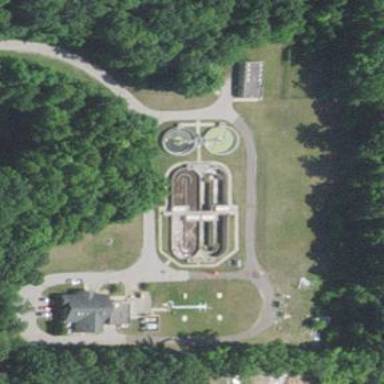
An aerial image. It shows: Wastewater plant.